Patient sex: F
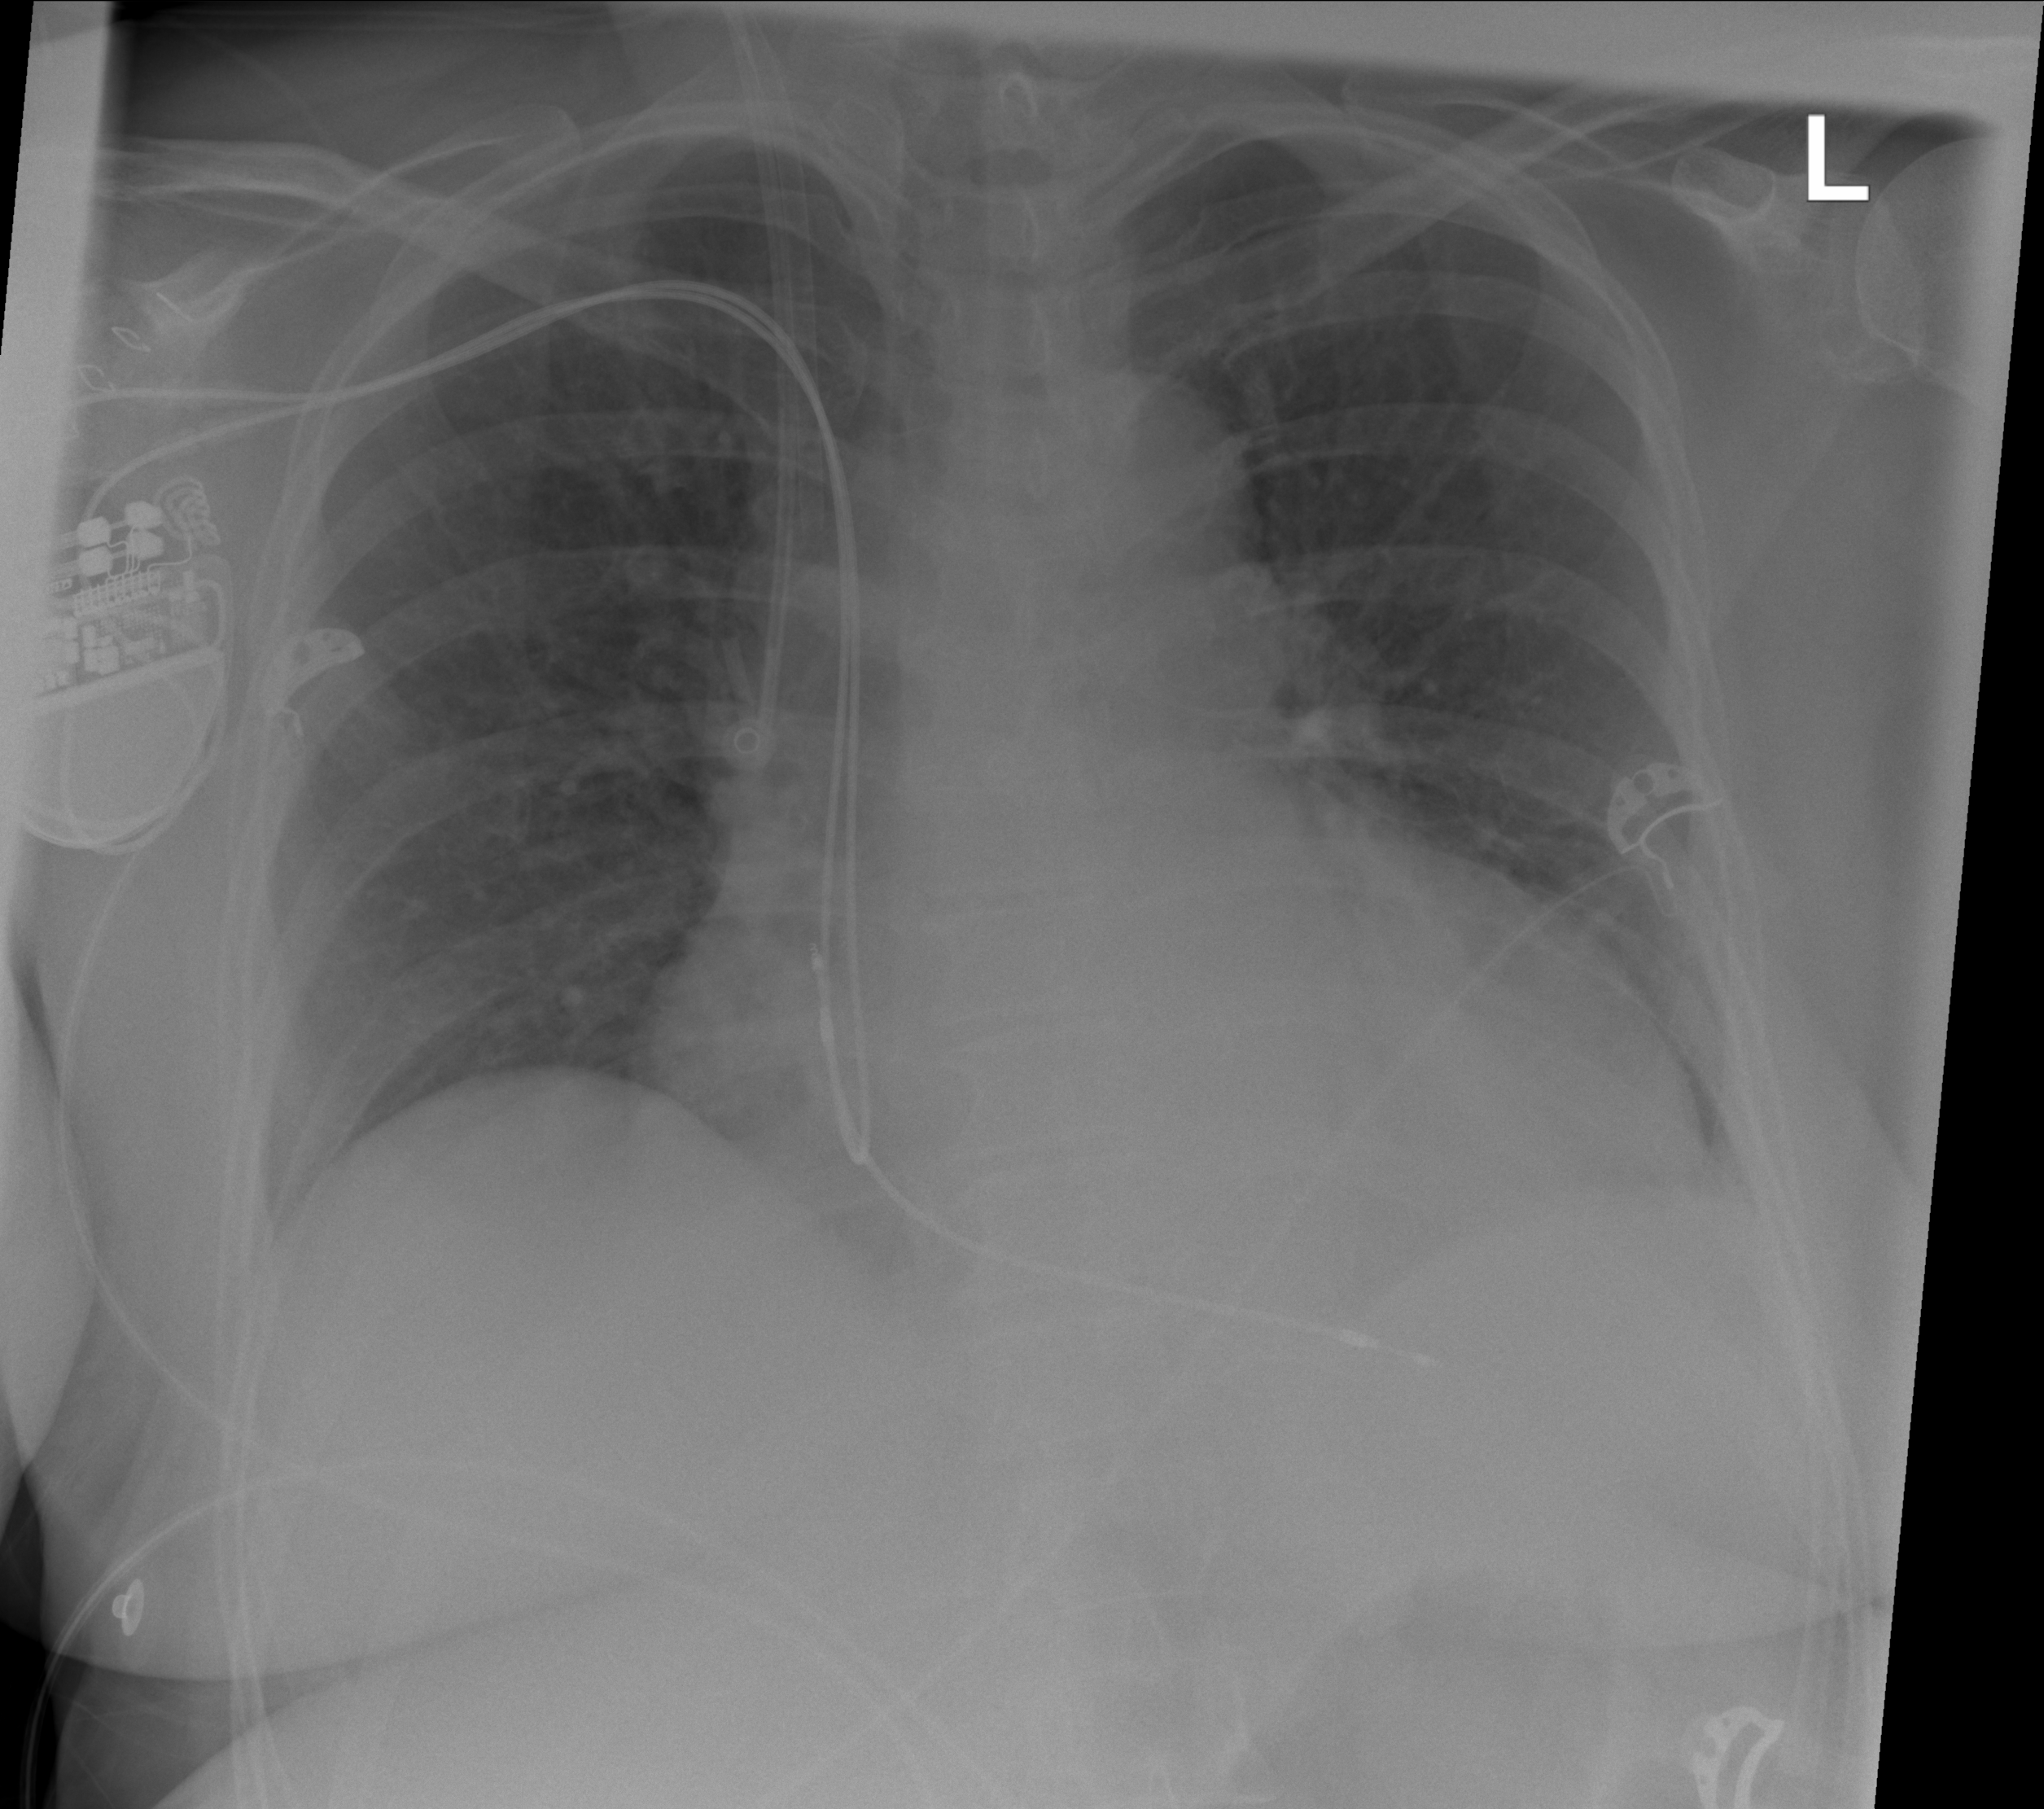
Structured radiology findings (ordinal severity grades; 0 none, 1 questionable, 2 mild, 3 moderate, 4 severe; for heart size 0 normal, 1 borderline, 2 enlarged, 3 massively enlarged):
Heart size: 2
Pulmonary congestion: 2
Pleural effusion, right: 0
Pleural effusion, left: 2
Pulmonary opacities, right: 0
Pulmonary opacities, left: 0
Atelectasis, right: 0
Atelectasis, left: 2